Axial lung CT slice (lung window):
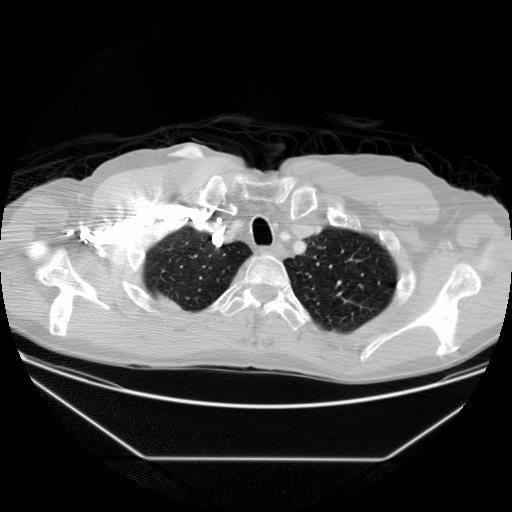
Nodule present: no